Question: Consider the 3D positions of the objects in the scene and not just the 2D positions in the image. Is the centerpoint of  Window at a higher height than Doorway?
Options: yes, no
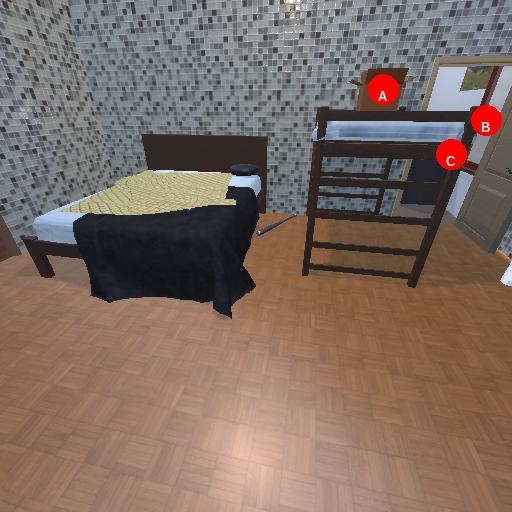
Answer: yes